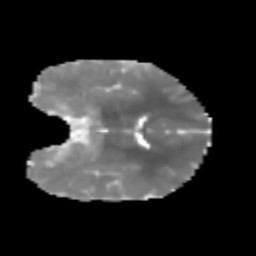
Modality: MD
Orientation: coronal
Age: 6
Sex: male
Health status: healthy